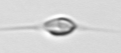
Label: Chrysochromulina